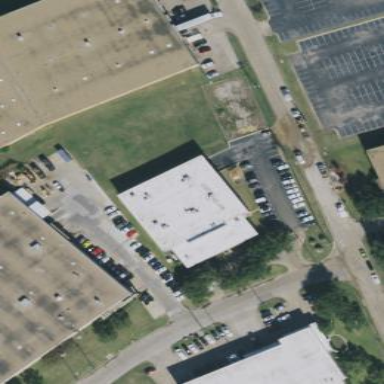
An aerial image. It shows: Warehouse building.